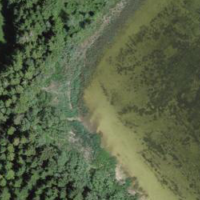
EUNIS habitat code: 16
Species observed at this site:
Rhamnus cathartica
Caltha palustris